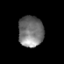
Tissue: prostate
Cell type: T cells
Senescence score: 0.2792
Nuclear area (px): 757
Mean DAPI intensity: 118.609